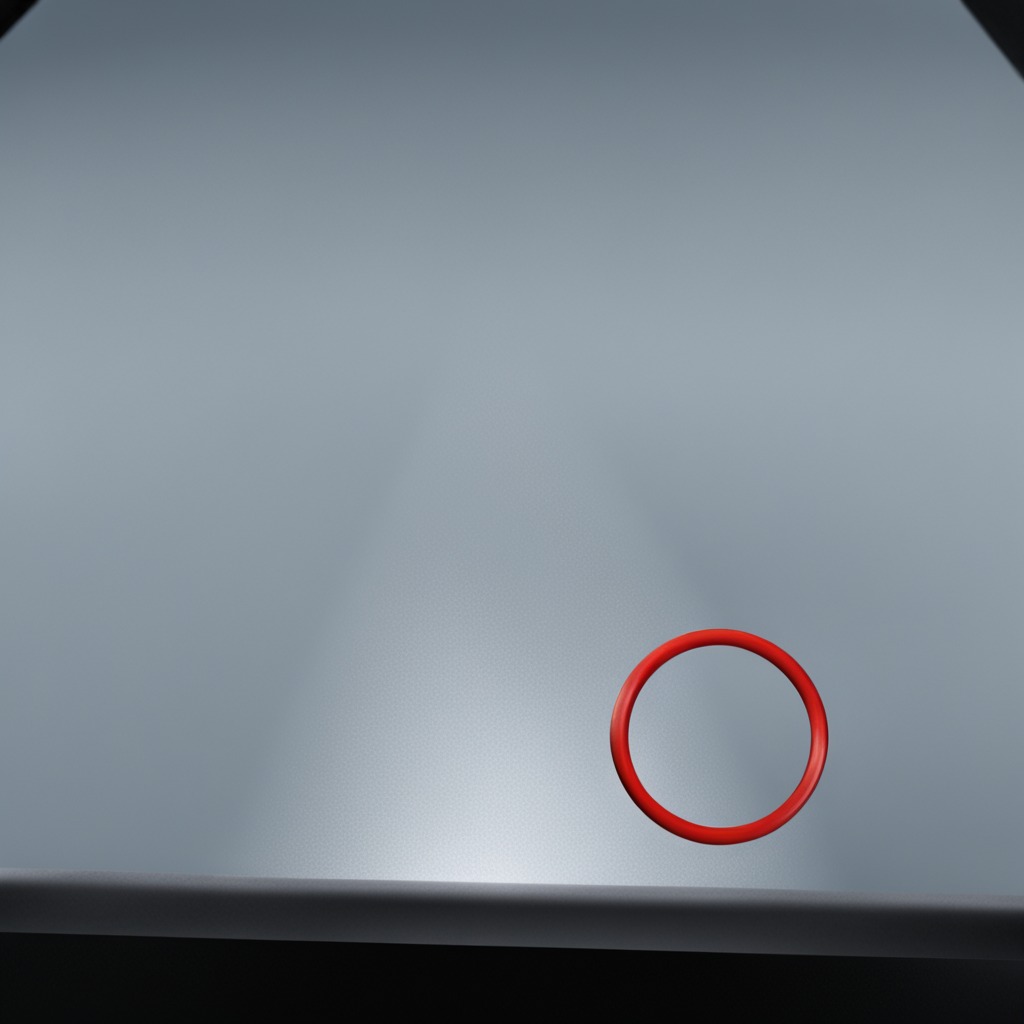
A rubber O-ring is lying on the clean empty table in a railway signal maintenance room lit by harsh overhead fluorescents.